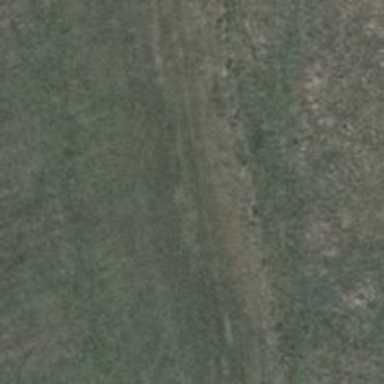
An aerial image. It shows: Track with compacted surface.